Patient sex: M
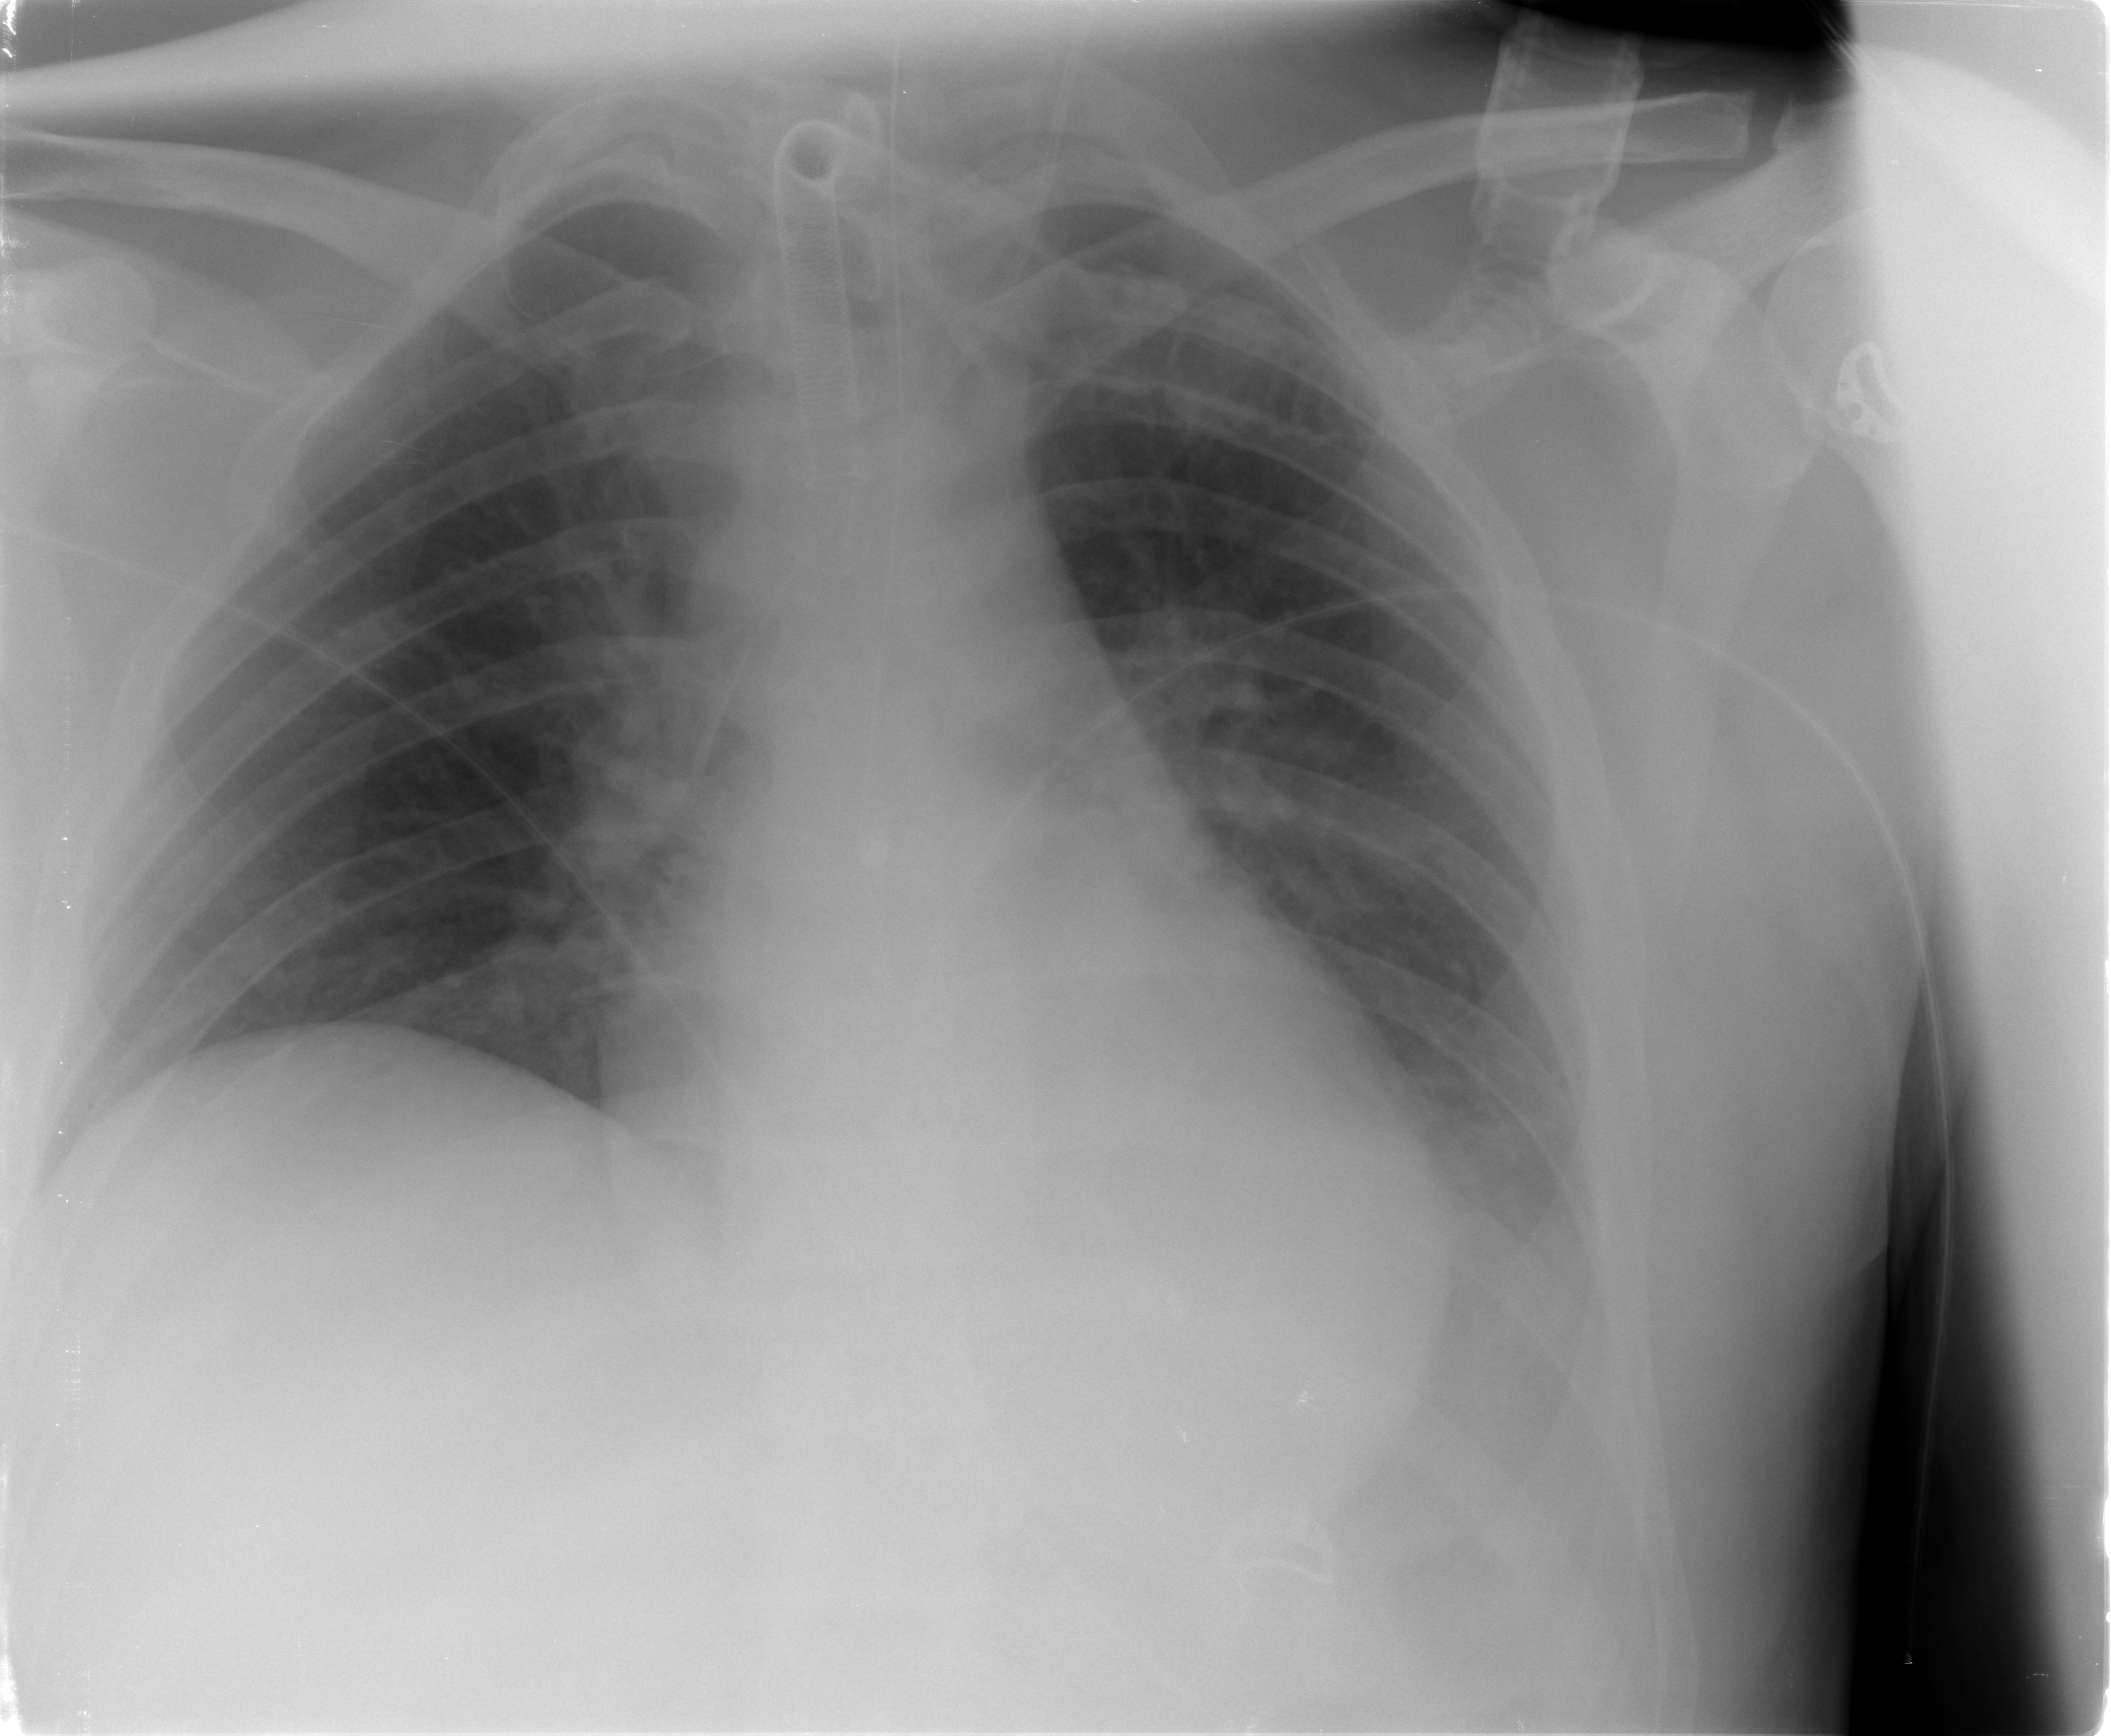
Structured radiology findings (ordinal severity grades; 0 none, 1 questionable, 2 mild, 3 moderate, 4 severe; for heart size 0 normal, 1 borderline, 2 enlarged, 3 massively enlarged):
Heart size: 2
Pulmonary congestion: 0
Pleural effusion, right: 0
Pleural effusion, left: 2
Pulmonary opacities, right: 0
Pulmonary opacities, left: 0
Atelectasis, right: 0
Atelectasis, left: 2